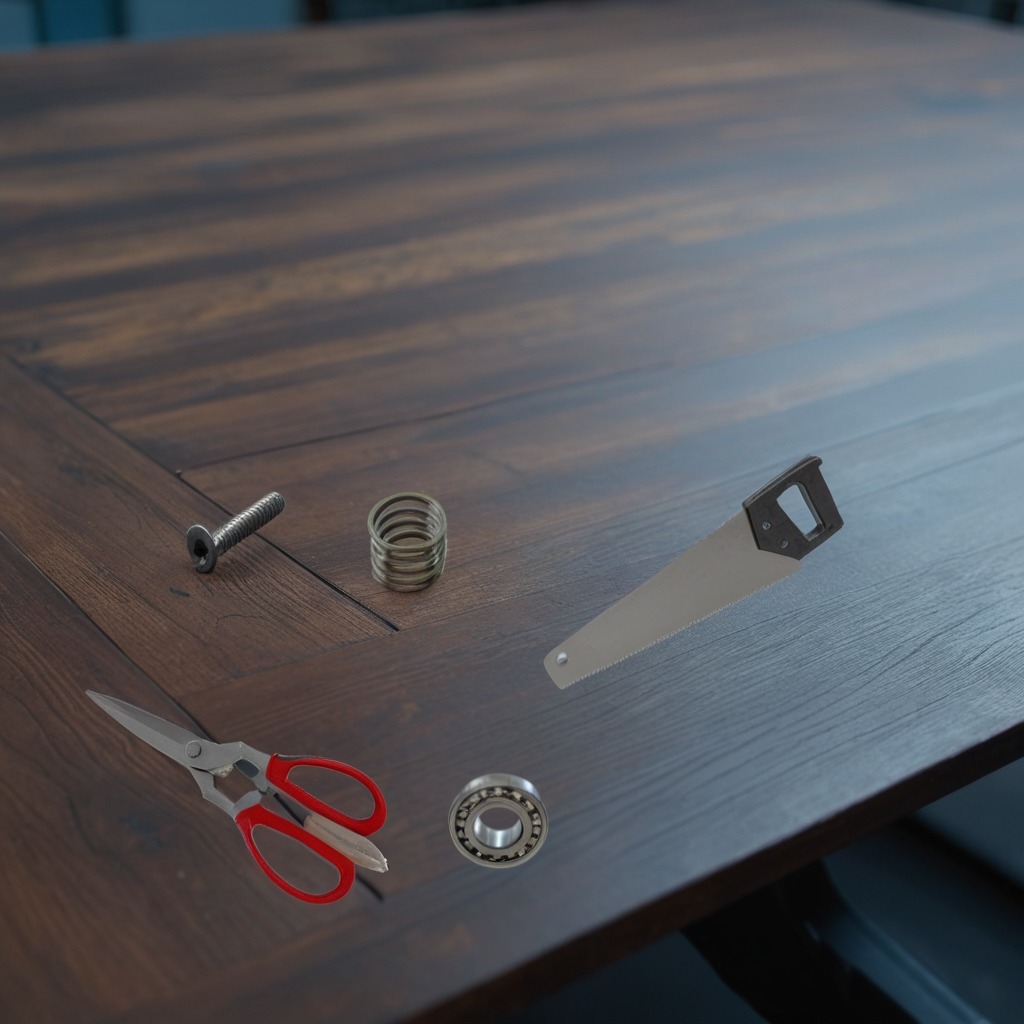
A metal ball bearing, a metal machine screw, a coiled metal spring, a handheld metal saw, and a pair of scissors are lying on the old table.